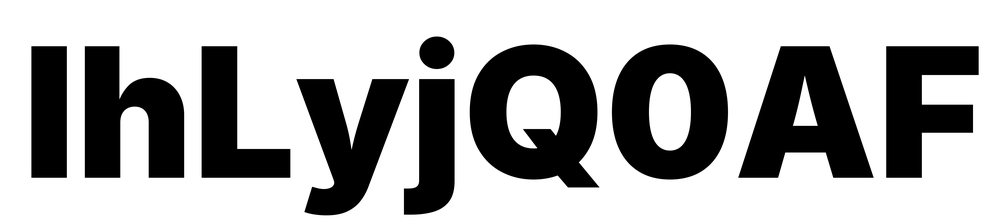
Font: Inter_Black